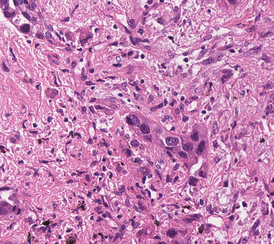
Tumor epithelial tissue: yes
Tumor-associated stroma tissue: yes
Normal tissue: no